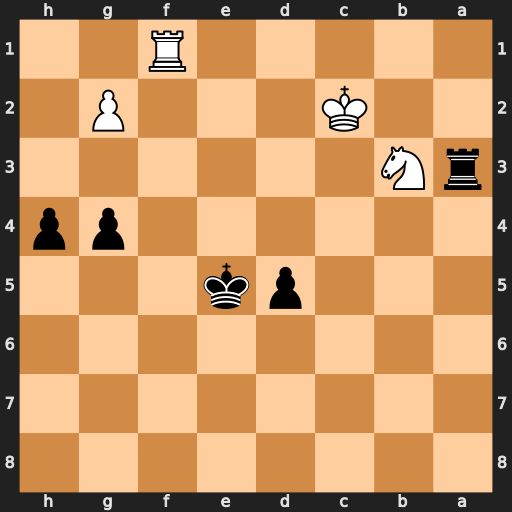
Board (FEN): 8/8/8/3pk3/6pp/rN6/2K3P1/5R2
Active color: b
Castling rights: -
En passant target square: -
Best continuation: Ra2+ Kd3 Rxg2